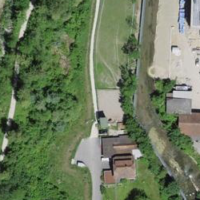
EUNIS habitat code: 54
Species observed at this site:
Phytolacca americana